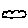
Label: cloud